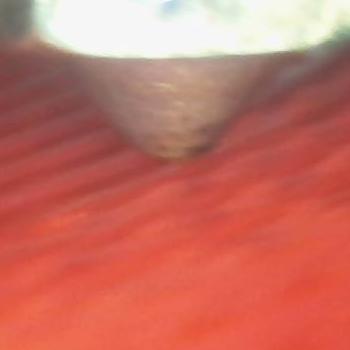
Flow rate: 35%